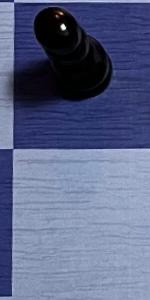
Label: Empty